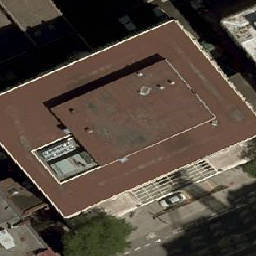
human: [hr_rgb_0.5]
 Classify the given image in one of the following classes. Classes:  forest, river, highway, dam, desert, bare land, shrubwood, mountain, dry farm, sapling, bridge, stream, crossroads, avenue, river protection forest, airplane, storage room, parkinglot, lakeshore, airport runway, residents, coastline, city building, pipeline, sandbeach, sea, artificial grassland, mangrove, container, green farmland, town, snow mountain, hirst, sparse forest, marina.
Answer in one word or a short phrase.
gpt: city building